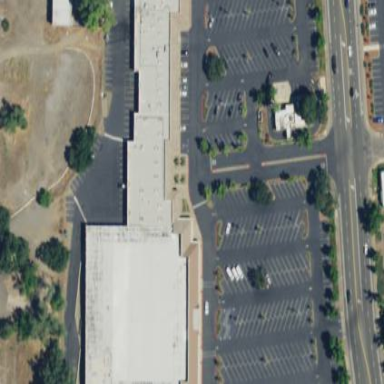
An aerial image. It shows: Parking area with surface.